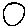
Label: circle